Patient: sex M, age 40
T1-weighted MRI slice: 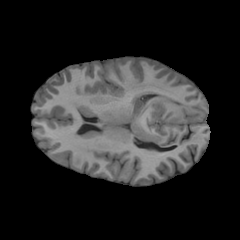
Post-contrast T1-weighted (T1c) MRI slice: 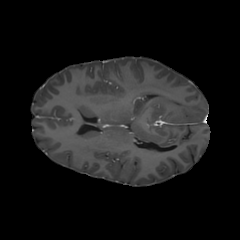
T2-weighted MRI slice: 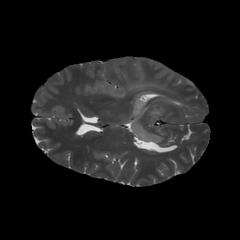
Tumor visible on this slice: yes
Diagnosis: Astrocytoma, IDH-mutant
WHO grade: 3